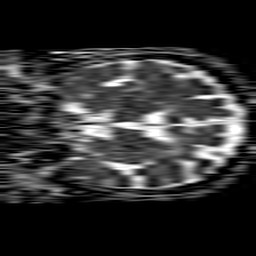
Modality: ADC
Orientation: coronal
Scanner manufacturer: philips
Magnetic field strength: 1.5 T
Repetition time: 4.6 s
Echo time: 0.08631 s